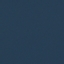
Land use / land cover class: SeaLake